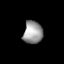
Tissue: lung
Cell type: Fibroblasts
Senescence score: 0.5559
Nuclear area (px): 430
Mean DAPI intensity: 153.272